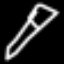
Label: pencil